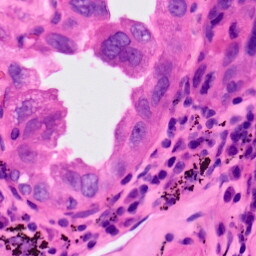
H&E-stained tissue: Lung